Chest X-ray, AP view. Patient: 19 years old, sex M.
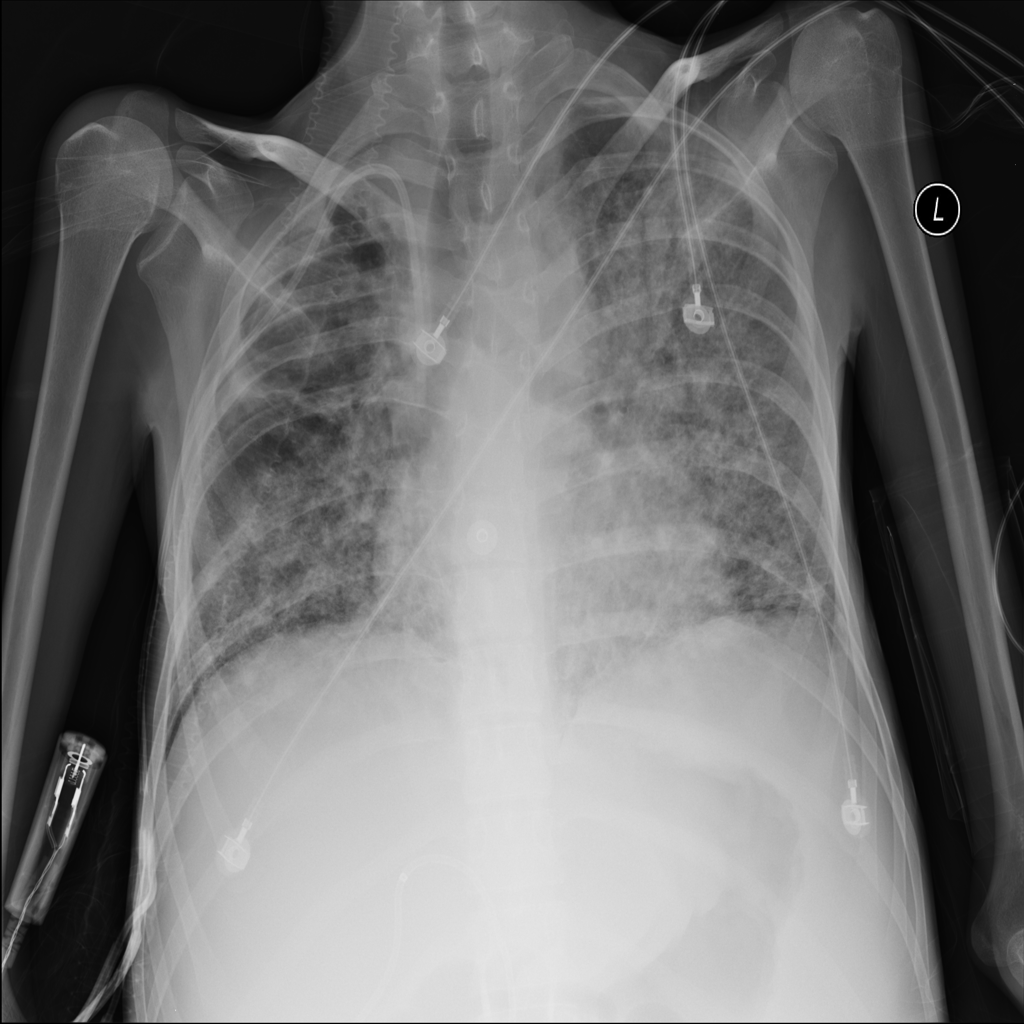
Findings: Consolidation